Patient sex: F
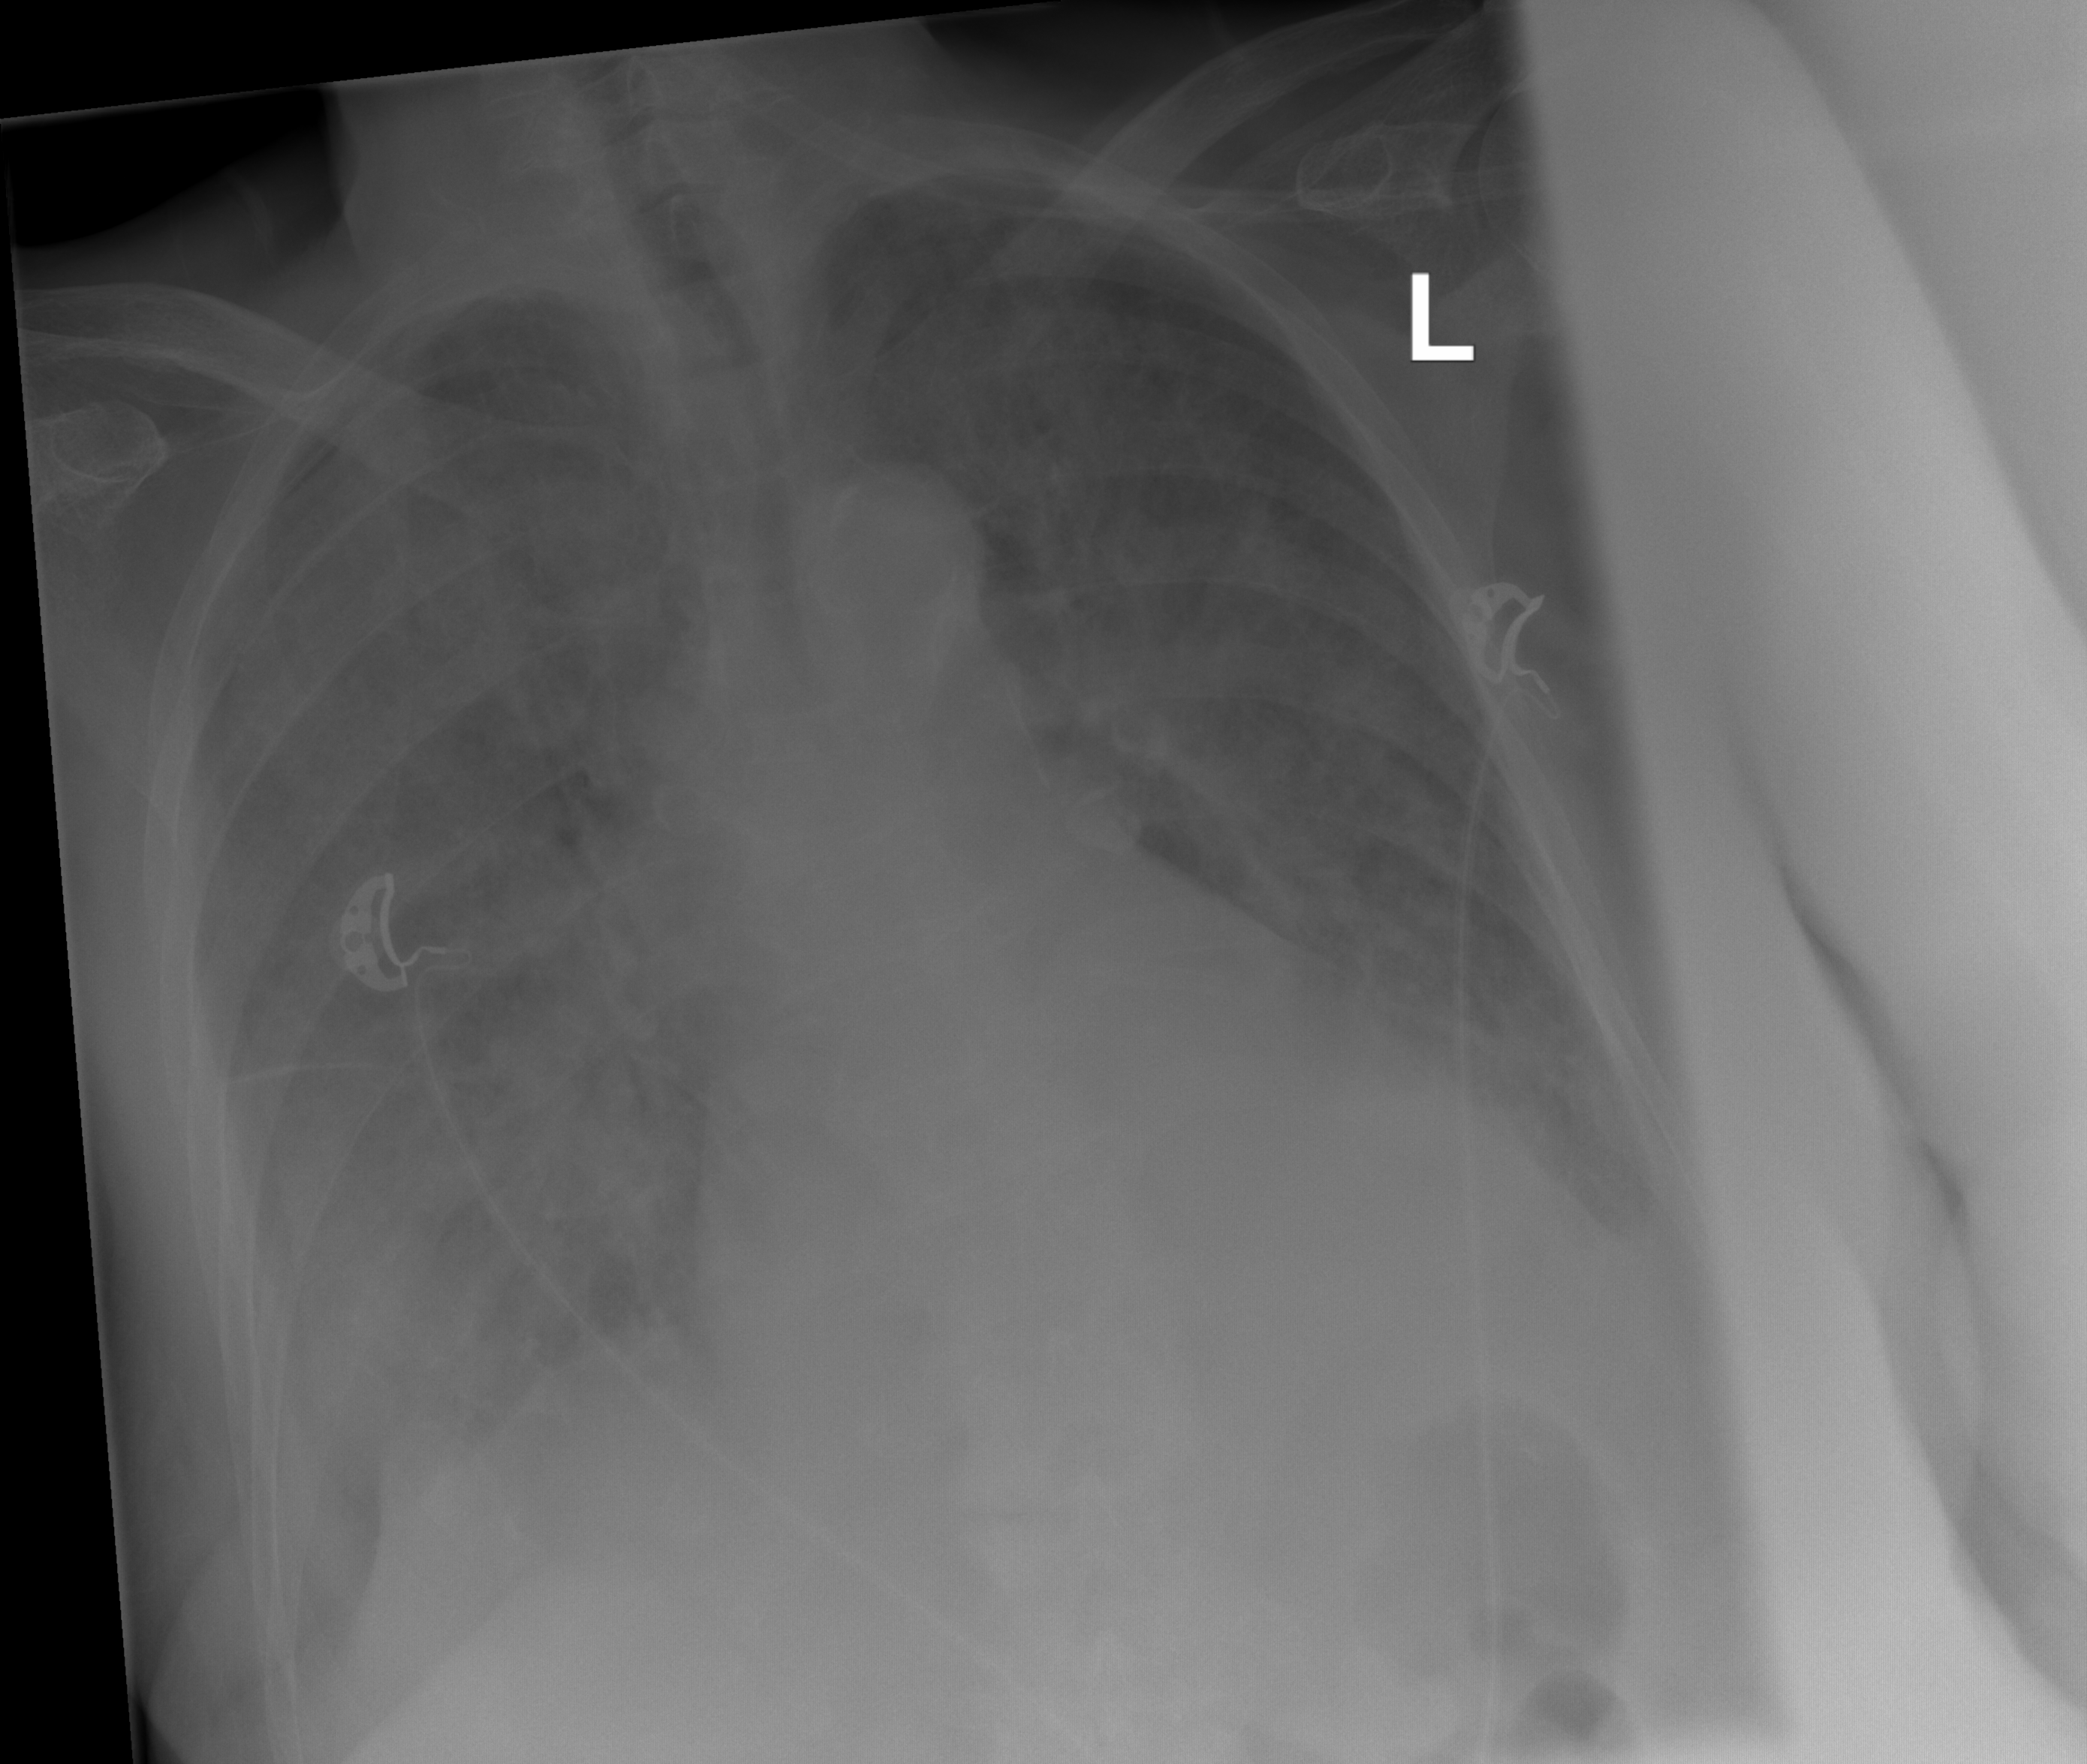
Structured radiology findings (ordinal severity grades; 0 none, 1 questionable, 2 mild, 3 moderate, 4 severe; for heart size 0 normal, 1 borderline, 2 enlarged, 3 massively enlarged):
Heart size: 0
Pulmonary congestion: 4
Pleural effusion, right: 1
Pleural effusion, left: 2
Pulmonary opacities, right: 3
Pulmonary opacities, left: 3
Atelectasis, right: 1
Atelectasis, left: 0